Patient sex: F
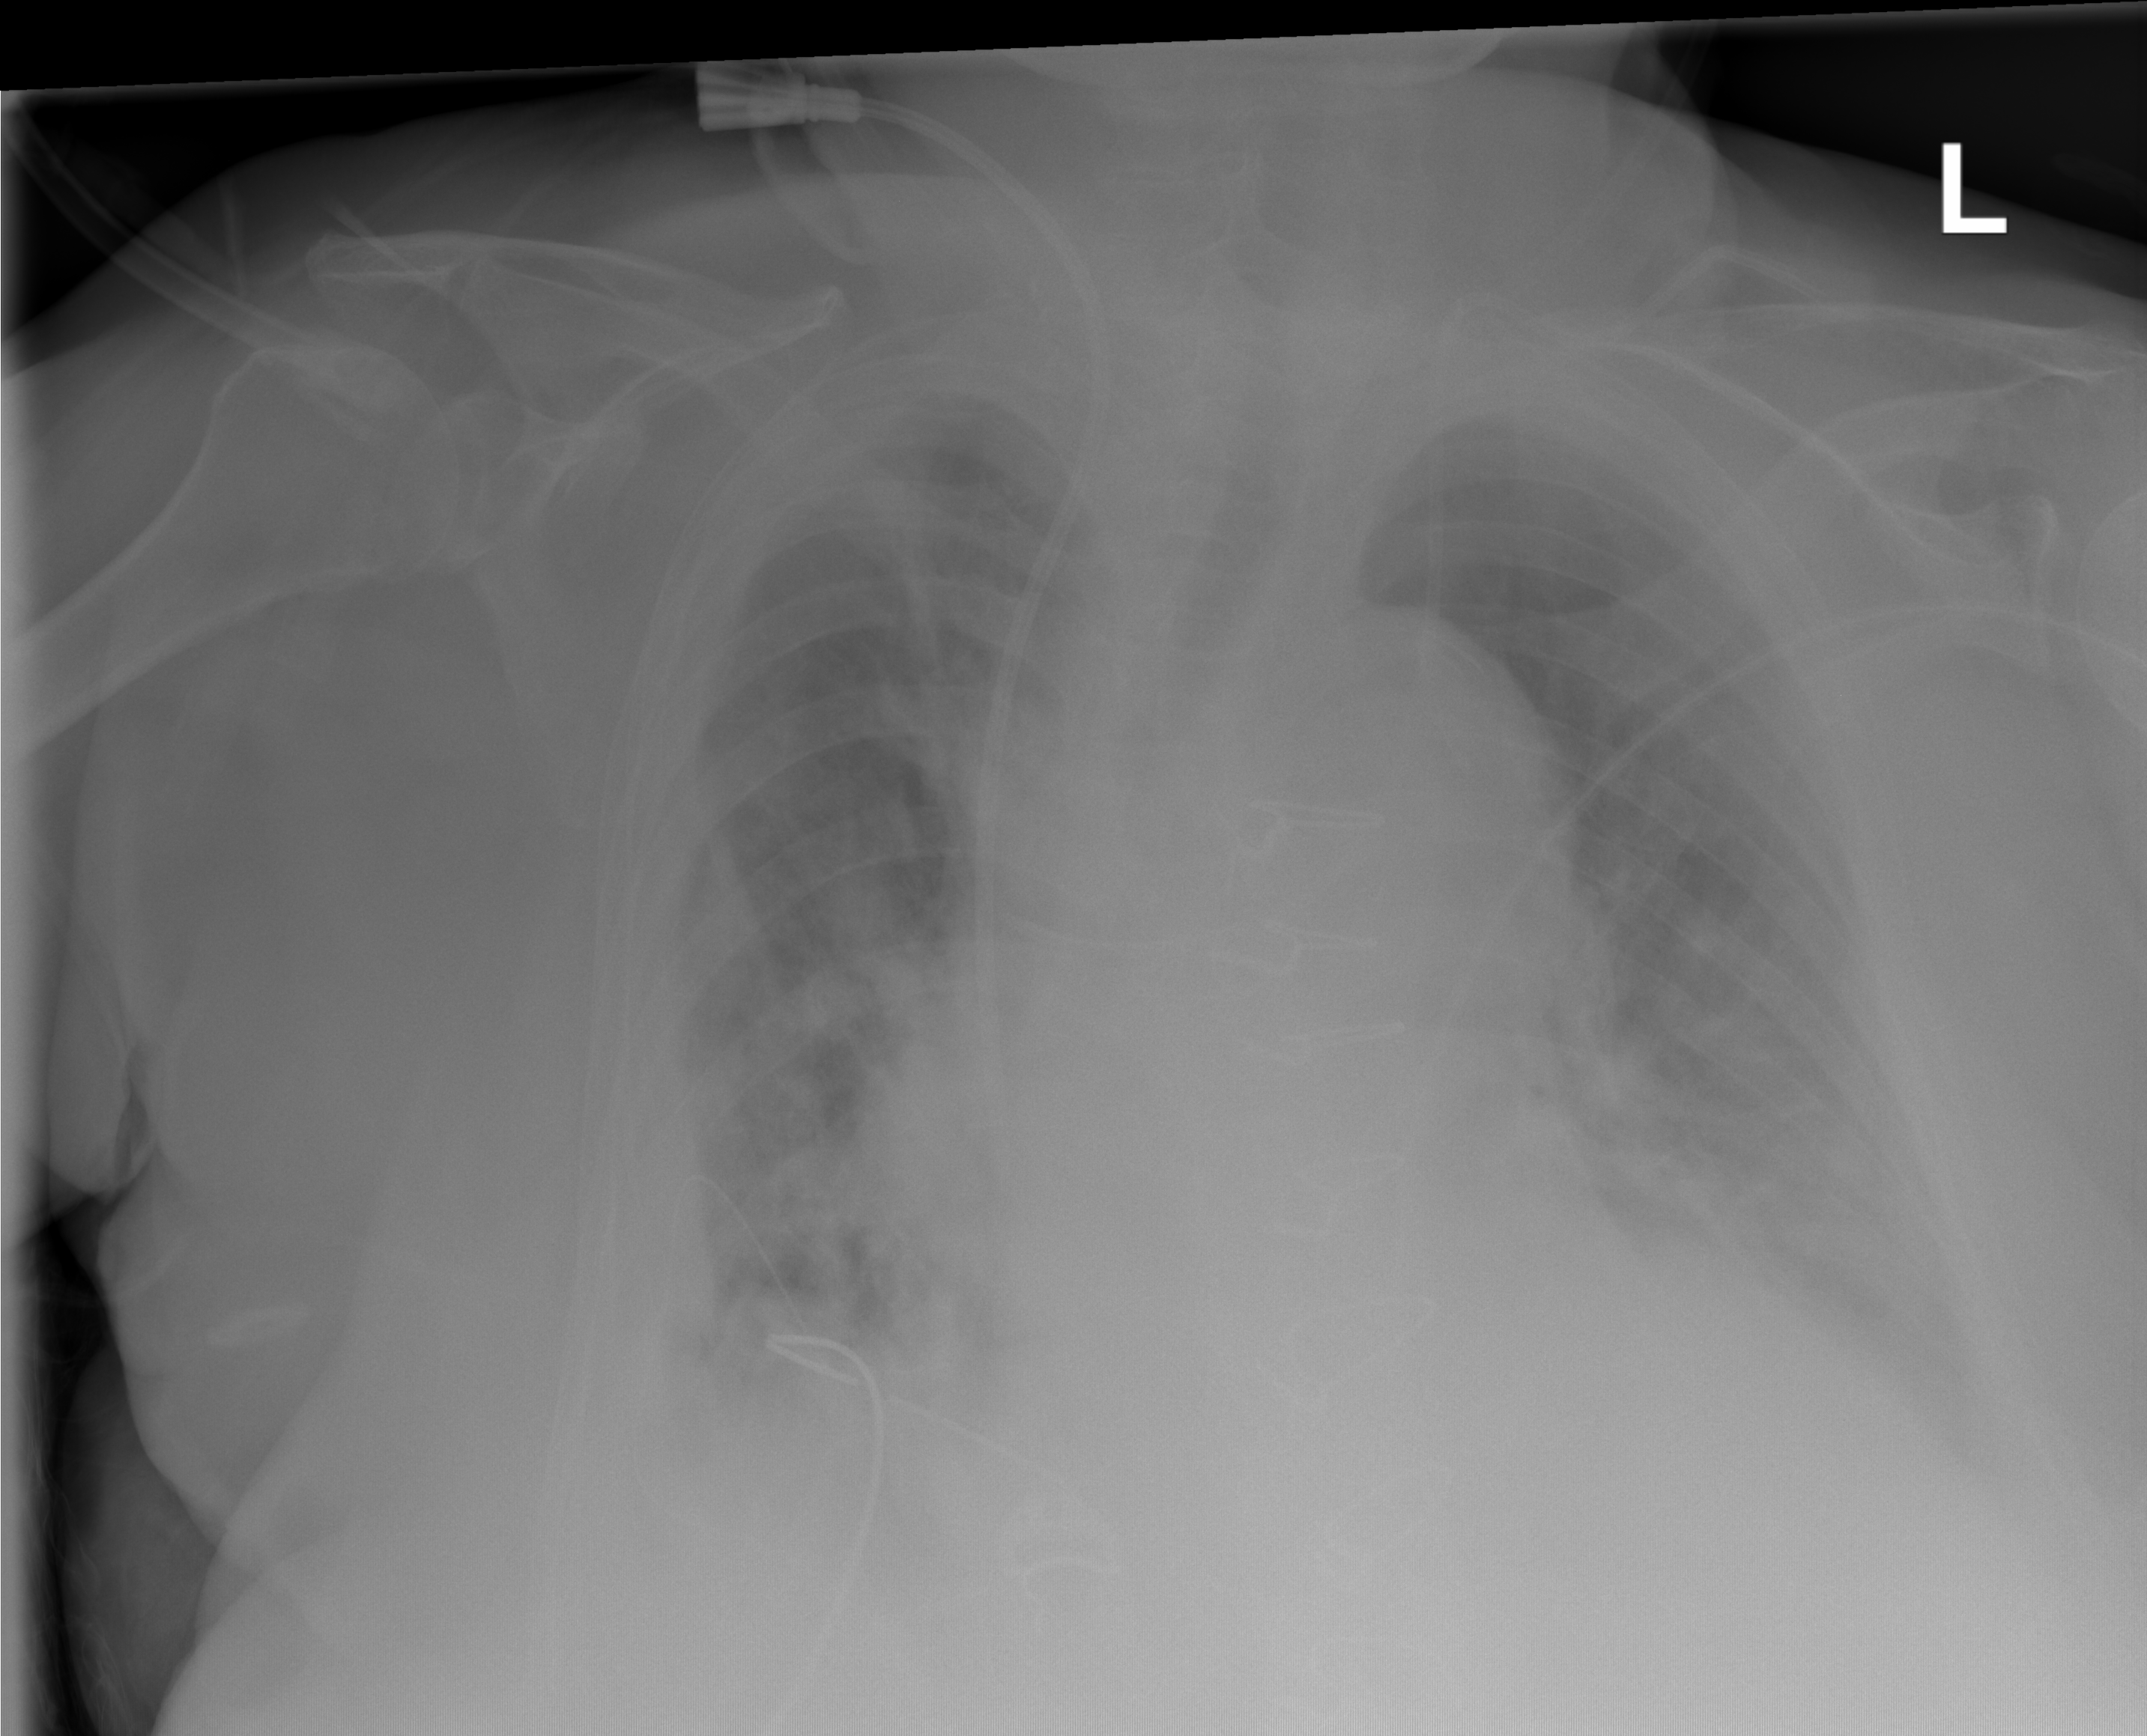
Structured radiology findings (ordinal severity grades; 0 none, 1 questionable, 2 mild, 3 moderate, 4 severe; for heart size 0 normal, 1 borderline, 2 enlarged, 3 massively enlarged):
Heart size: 2
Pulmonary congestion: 2
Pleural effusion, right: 2
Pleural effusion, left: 2
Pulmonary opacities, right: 2
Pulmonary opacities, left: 0
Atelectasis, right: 3
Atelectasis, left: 0